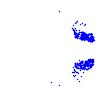
Particle: kaon